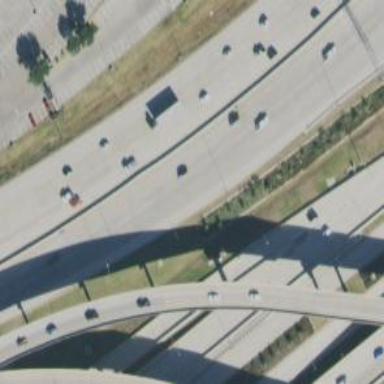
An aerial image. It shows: Motorway.